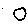
Label: circle